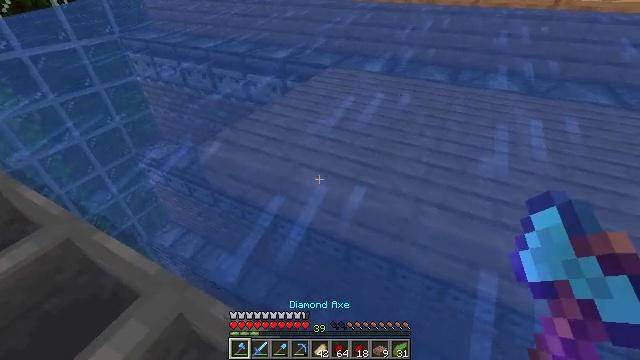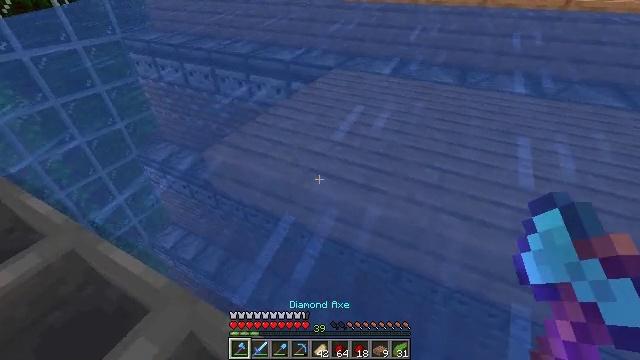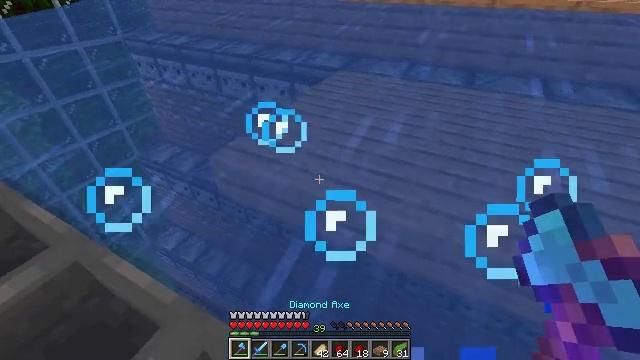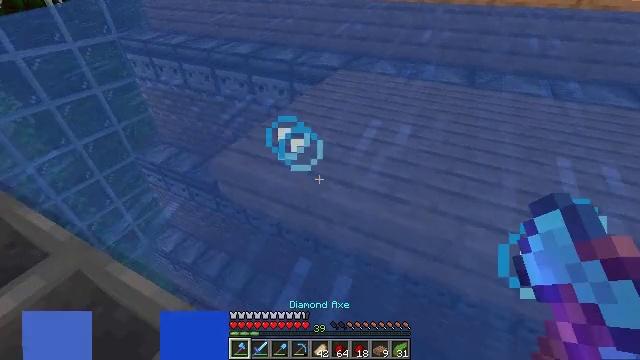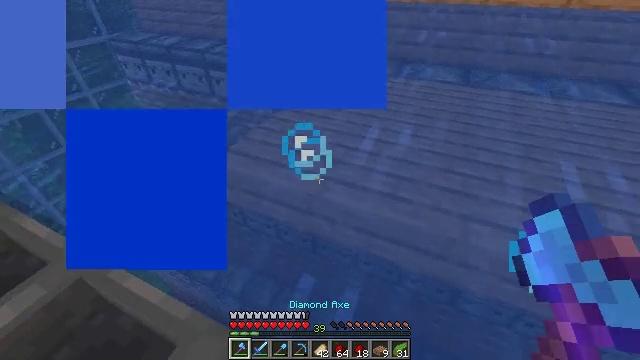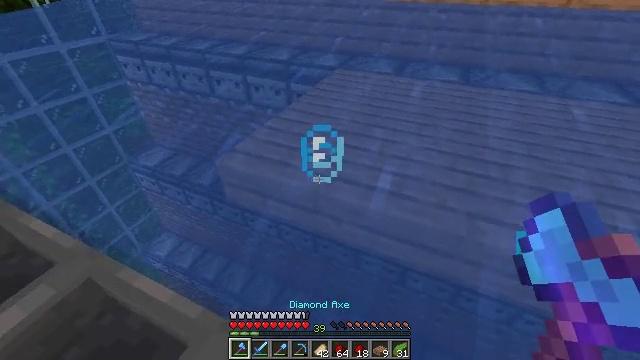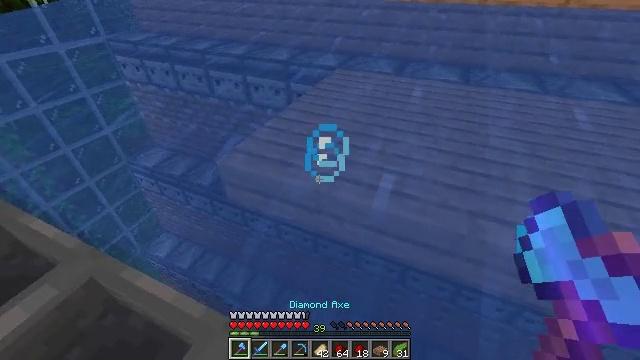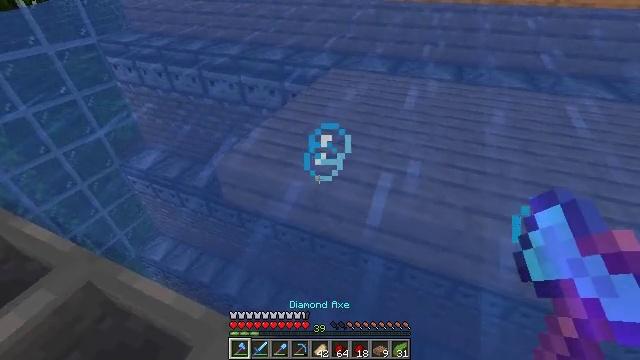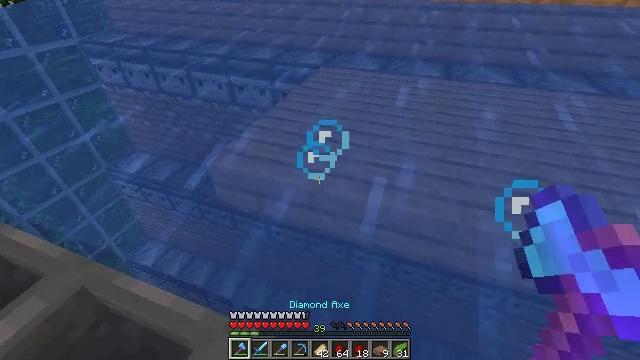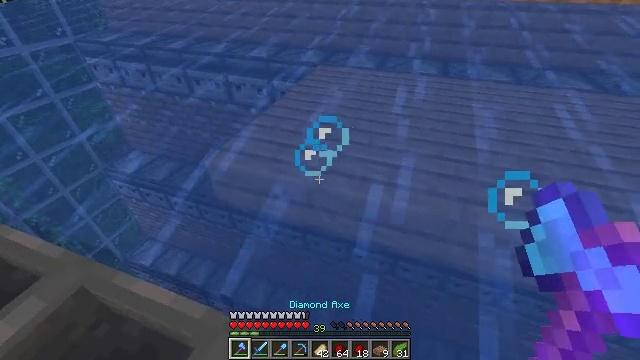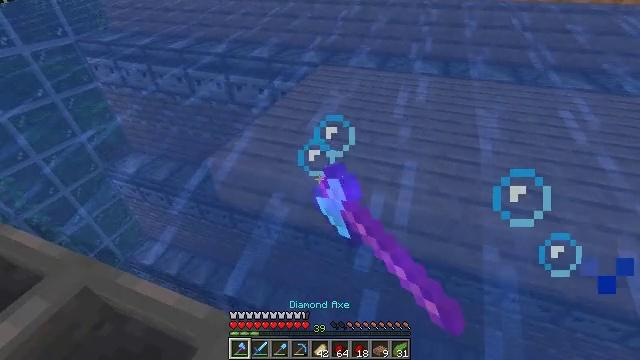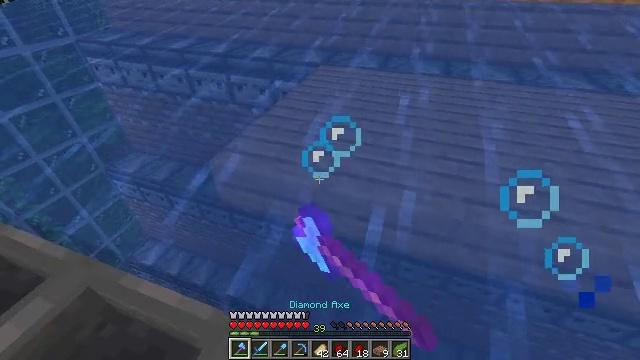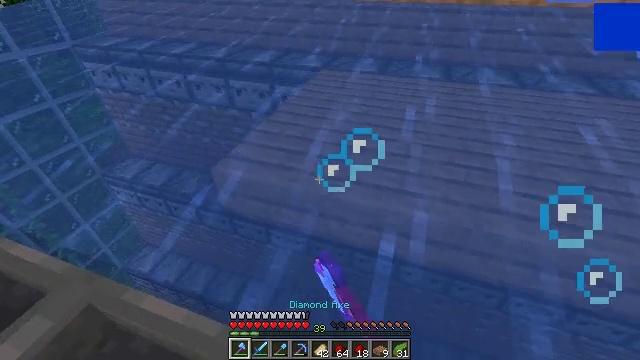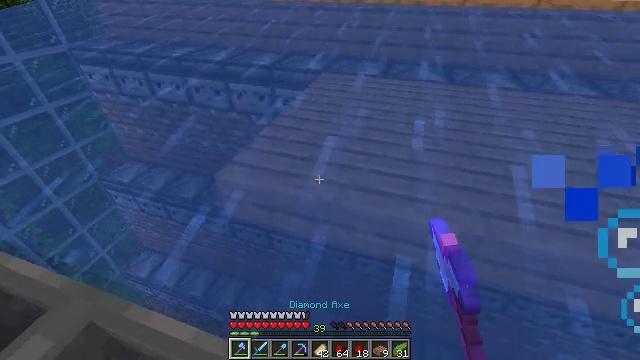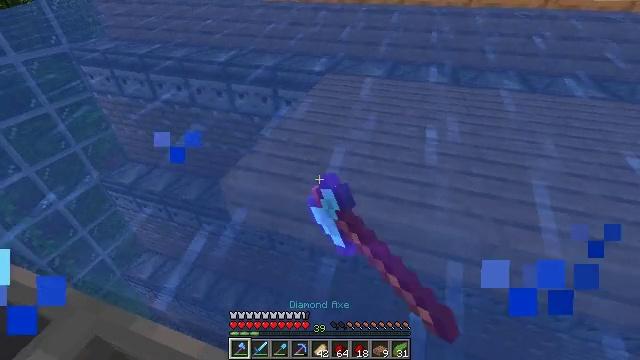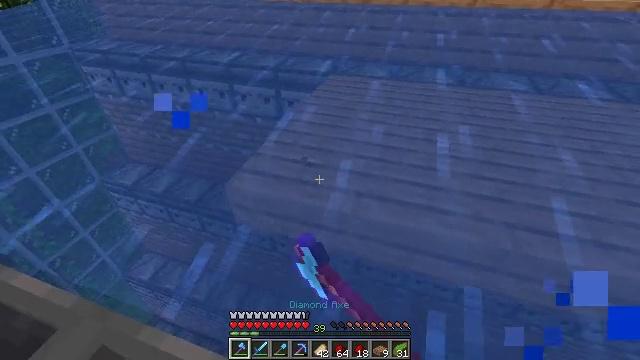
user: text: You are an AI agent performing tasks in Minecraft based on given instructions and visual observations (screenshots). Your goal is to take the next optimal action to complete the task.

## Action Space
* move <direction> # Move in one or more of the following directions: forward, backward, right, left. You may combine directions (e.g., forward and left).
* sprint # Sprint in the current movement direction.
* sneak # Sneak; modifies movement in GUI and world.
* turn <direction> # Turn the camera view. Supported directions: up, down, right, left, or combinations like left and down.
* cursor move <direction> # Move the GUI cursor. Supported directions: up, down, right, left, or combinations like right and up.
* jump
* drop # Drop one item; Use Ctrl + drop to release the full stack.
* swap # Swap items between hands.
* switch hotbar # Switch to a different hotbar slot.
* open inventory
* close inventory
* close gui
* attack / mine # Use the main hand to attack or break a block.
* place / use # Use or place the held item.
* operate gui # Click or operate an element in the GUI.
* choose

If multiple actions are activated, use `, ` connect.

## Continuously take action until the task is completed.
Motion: motion action
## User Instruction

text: Gather the jungle slab for reuse.
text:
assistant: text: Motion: move forward and move left, sneak
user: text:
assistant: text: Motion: move forward and move left, sneak
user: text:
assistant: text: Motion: move forward and move left, sneak
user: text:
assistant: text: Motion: move left, sneak, turn right
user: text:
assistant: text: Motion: sneak
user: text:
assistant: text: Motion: sneak
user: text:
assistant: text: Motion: sneak, turn right
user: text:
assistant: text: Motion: sneak, turn right
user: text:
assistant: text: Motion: sneak, attack / mine
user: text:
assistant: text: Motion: move left, sneak, attack / mine
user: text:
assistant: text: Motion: move forward and move left, sneak, attack / mine
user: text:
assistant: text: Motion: move forward and move left, sneak, attack / mine
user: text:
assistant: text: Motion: move forward and move left, sneak, attack / mine
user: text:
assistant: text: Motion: move forward and move left, sneak, attack / mine
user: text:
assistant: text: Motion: move forward and move left, sneak, attack / mine
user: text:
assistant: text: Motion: move forward and move left, sneak, attack / mine
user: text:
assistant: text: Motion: move forward and move left, sneak, turn right, attack / mine
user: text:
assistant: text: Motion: move forward and move left, sneak, turn right, attack / mine
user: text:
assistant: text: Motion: move forward and move left, sneak, turn right, attack / mine
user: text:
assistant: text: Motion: move forward and move left, sneak, turn right, attack / mine
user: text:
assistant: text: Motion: move forward and move left, sneak, turn right, attack / mine
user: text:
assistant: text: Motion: sneak, turn right, attack / mine
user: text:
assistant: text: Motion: sneak, turn right, attack / mine
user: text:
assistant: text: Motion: sneak, attack / mine
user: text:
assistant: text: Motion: sneak, turn up, attack / mine
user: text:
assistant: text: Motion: sneak, turn up, attack / mine
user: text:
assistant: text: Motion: sneak, turn up, attack / mine
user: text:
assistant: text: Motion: sneak, turn up, attack / mine
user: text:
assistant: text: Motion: sneak, attack / mine
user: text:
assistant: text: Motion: sneak, attack / mine